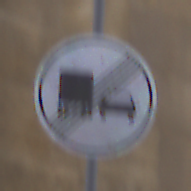
Verkehrszeichen: EndeUeberholverbotKraftfahrzeuge
Umgebung: Outdoor, Urban
Tageszeit: Midday
Wetter: Overcast
Licht: Natural
Jahreszeit: NotSpecified
Kontrast: LowContrast